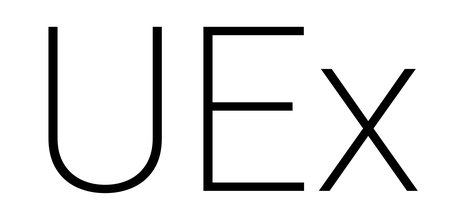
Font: Roboto_ExtraLight